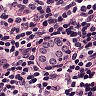
Metastatic tissue present: no